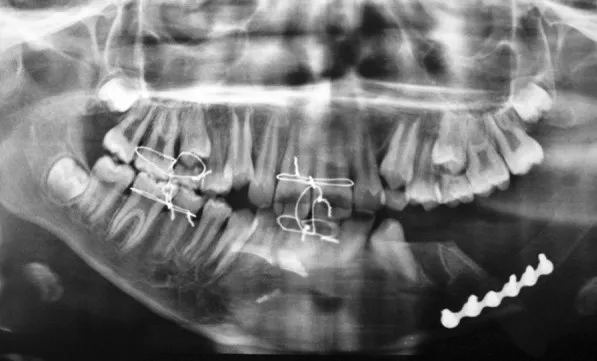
Radiograph to ensure the stability of the graft.
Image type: radiology (x_ray)